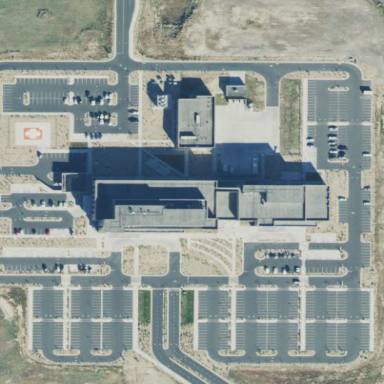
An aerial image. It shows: Healthcare facility identified as hospital.